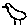
Label: bird